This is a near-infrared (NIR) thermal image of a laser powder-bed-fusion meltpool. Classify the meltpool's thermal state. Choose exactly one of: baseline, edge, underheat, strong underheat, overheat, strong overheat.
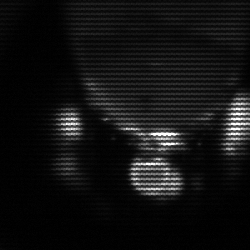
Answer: baseline